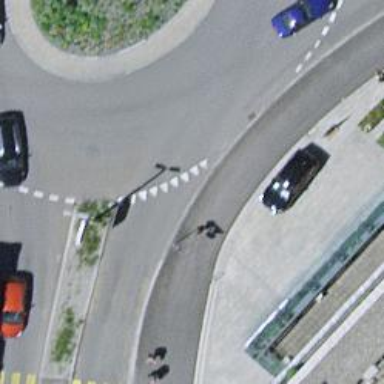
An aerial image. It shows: Road with "give way" sign.